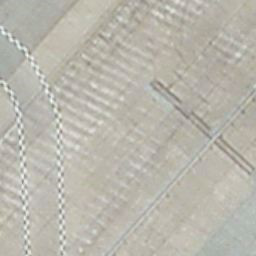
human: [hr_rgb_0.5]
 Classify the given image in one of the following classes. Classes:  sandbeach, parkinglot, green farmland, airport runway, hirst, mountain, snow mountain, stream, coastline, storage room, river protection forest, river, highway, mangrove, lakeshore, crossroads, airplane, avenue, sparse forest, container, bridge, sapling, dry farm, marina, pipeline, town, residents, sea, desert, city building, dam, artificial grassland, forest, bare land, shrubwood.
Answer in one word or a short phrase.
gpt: airport runway